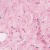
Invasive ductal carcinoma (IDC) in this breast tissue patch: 0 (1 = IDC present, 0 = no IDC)